Question: i am using php imagick to create a image and than convert to pdf. using php imagick. i coded this:
'''
$image = new Imagick();
$height = 800; //height of the page;
$image->newImage(794, $height, "#f5f5f5");
$image->setImageFormat("jpg");
$card = new Imagick('card.jpg'); ; //get single card
$l_align = 190; //left alignment
for($i=0; $i < 4; $i++) //for creating multiple cards on a page
{
$image->compositeImage($card, Imagick::COMPOSITE_DEFAULT,10, ($l_align*$i)+10);
$image->compositeImage($card, Imagick::COMPOSITE_DEFAULT, 390, ($l_align*$i)+10);
}
$image->setResolution(72, 72);
$image->resetIterator();
$combined = $image->appendImages(true);
$image->setImageFormat("pdf");
$combined->writeImages( 'card.pdf', true );
header("Content-Type: application/pdf");
header('Content-Disposition: attachment; filename="card.pdf"');
echo file_get_contents('card.pdf');
'''
and get something like this
in pdf format . Now i want to page break after every 6 cards print in pdf . i am using imagick . please help me. thanks in advance.
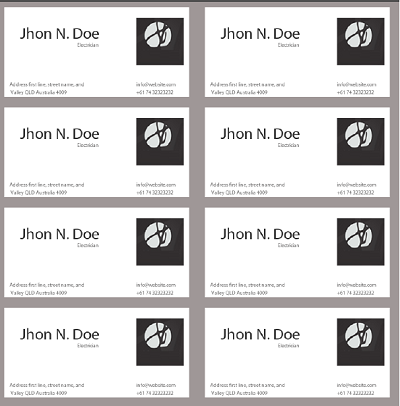
Answer: You are using the wrong function for adding images as new pages. You should be using <URL> which adds the new image as a separate page, rather than append which just tacks them onto the bottom of the current image.
An example of this working is:
'''
$combined = null;
$images = [
'../../../images/Source1.jpg',
'../../../images/Source2.png',
];
foreach ($images as $image) {
if ($combined == null) {
$combined = new Imagick(realpath($image));
}
else {
$card = new Imagick(realpath($image)); ; //get single card
$combined->addImage($card);
}
}
$combined->setImageFormat("pdf");
$combined->writeImages( './card.pdf', true );
'''
btw there is weird stuff going on in your code example - you're only even attempting to add one image, and what is 'resetIterator' doing in there?